Question: I'm having some issue with understanding join queries in ormlite.
ormlite query builder supports 4 join methods.
'''
1. join()
2. joinOr();
3. leftJoin();
4. leftJoinOr();
'''
I can understand join() following picture illustrates join() method.

Please explain me other join methods using similar pictures?
(I can understand other join types in generic SQL, but when it comes to ORMLite query builder methods are different it seems)
Pictures taken from <URL>.
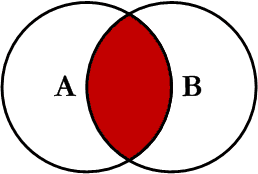
Answer: > Please explain me other join methods using similar pictures?
I've spent a lot of time on the javadocs. They should be helpful. They explain what SQL is being used and that the "Or" part is.
1. join() is the same as a SQL INNER JOIN as stated in the javadocs. That matches your picture.
2. joinOr() is the same as a SQL INNER JOIN but the WHERE parts of the two queries are "OR'd" together as stated in the javadocs. Same picture as #1.
3. leftJoin() is the same as (wait for it) a SQL LEFT JOIN as stated in the javadocs. That corresponds to adding A to the area in red. See your linked post and look for LEFT JOIN.
4. leftJoinOr() is the same as a SQL LEFT JOIN as well but the WHERE parts of the two queries are "OR'd" together as stated in the javadocs. Same picture as #3.